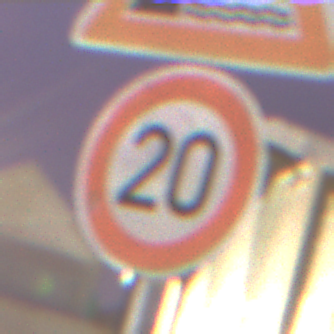
Verkehrszeichen: Geschwindigkeit20
Zusatzzeichen oben: Ufer
Umgebung: Outdoor, Urban
Tageszeit: SunriseSunset
Wetter: PartlyCloudy
Licht: Artificial
Jahreszeit: NotSpecified
Kontrast: HighContrast